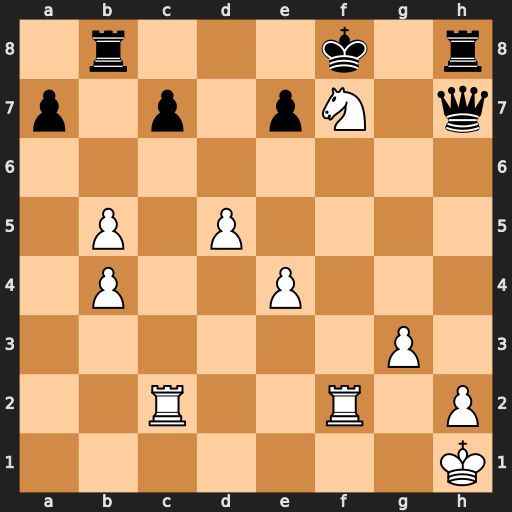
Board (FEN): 1r3k1r/p1p1pN1q/8/1P1P4/1P2P3/6P1/2R2R1P/7K
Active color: w
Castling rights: -
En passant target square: -
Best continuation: Ng5+ Kg8 Nxh7